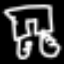
Label: pants